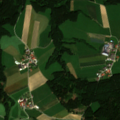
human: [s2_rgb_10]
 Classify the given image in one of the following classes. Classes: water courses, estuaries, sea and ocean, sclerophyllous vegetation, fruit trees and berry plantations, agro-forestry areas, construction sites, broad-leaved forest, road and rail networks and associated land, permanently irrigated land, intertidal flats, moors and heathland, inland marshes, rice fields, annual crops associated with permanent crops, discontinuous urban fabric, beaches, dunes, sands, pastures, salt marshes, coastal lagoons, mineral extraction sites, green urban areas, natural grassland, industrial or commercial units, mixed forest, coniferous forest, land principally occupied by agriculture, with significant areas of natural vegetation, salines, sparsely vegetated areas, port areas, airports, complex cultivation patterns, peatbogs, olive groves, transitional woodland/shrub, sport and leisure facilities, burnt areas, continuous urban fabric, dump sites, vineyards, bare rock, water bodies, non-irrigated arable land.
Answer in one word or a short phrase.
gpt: complex cultivation patterns, coniferous forest